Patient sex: F
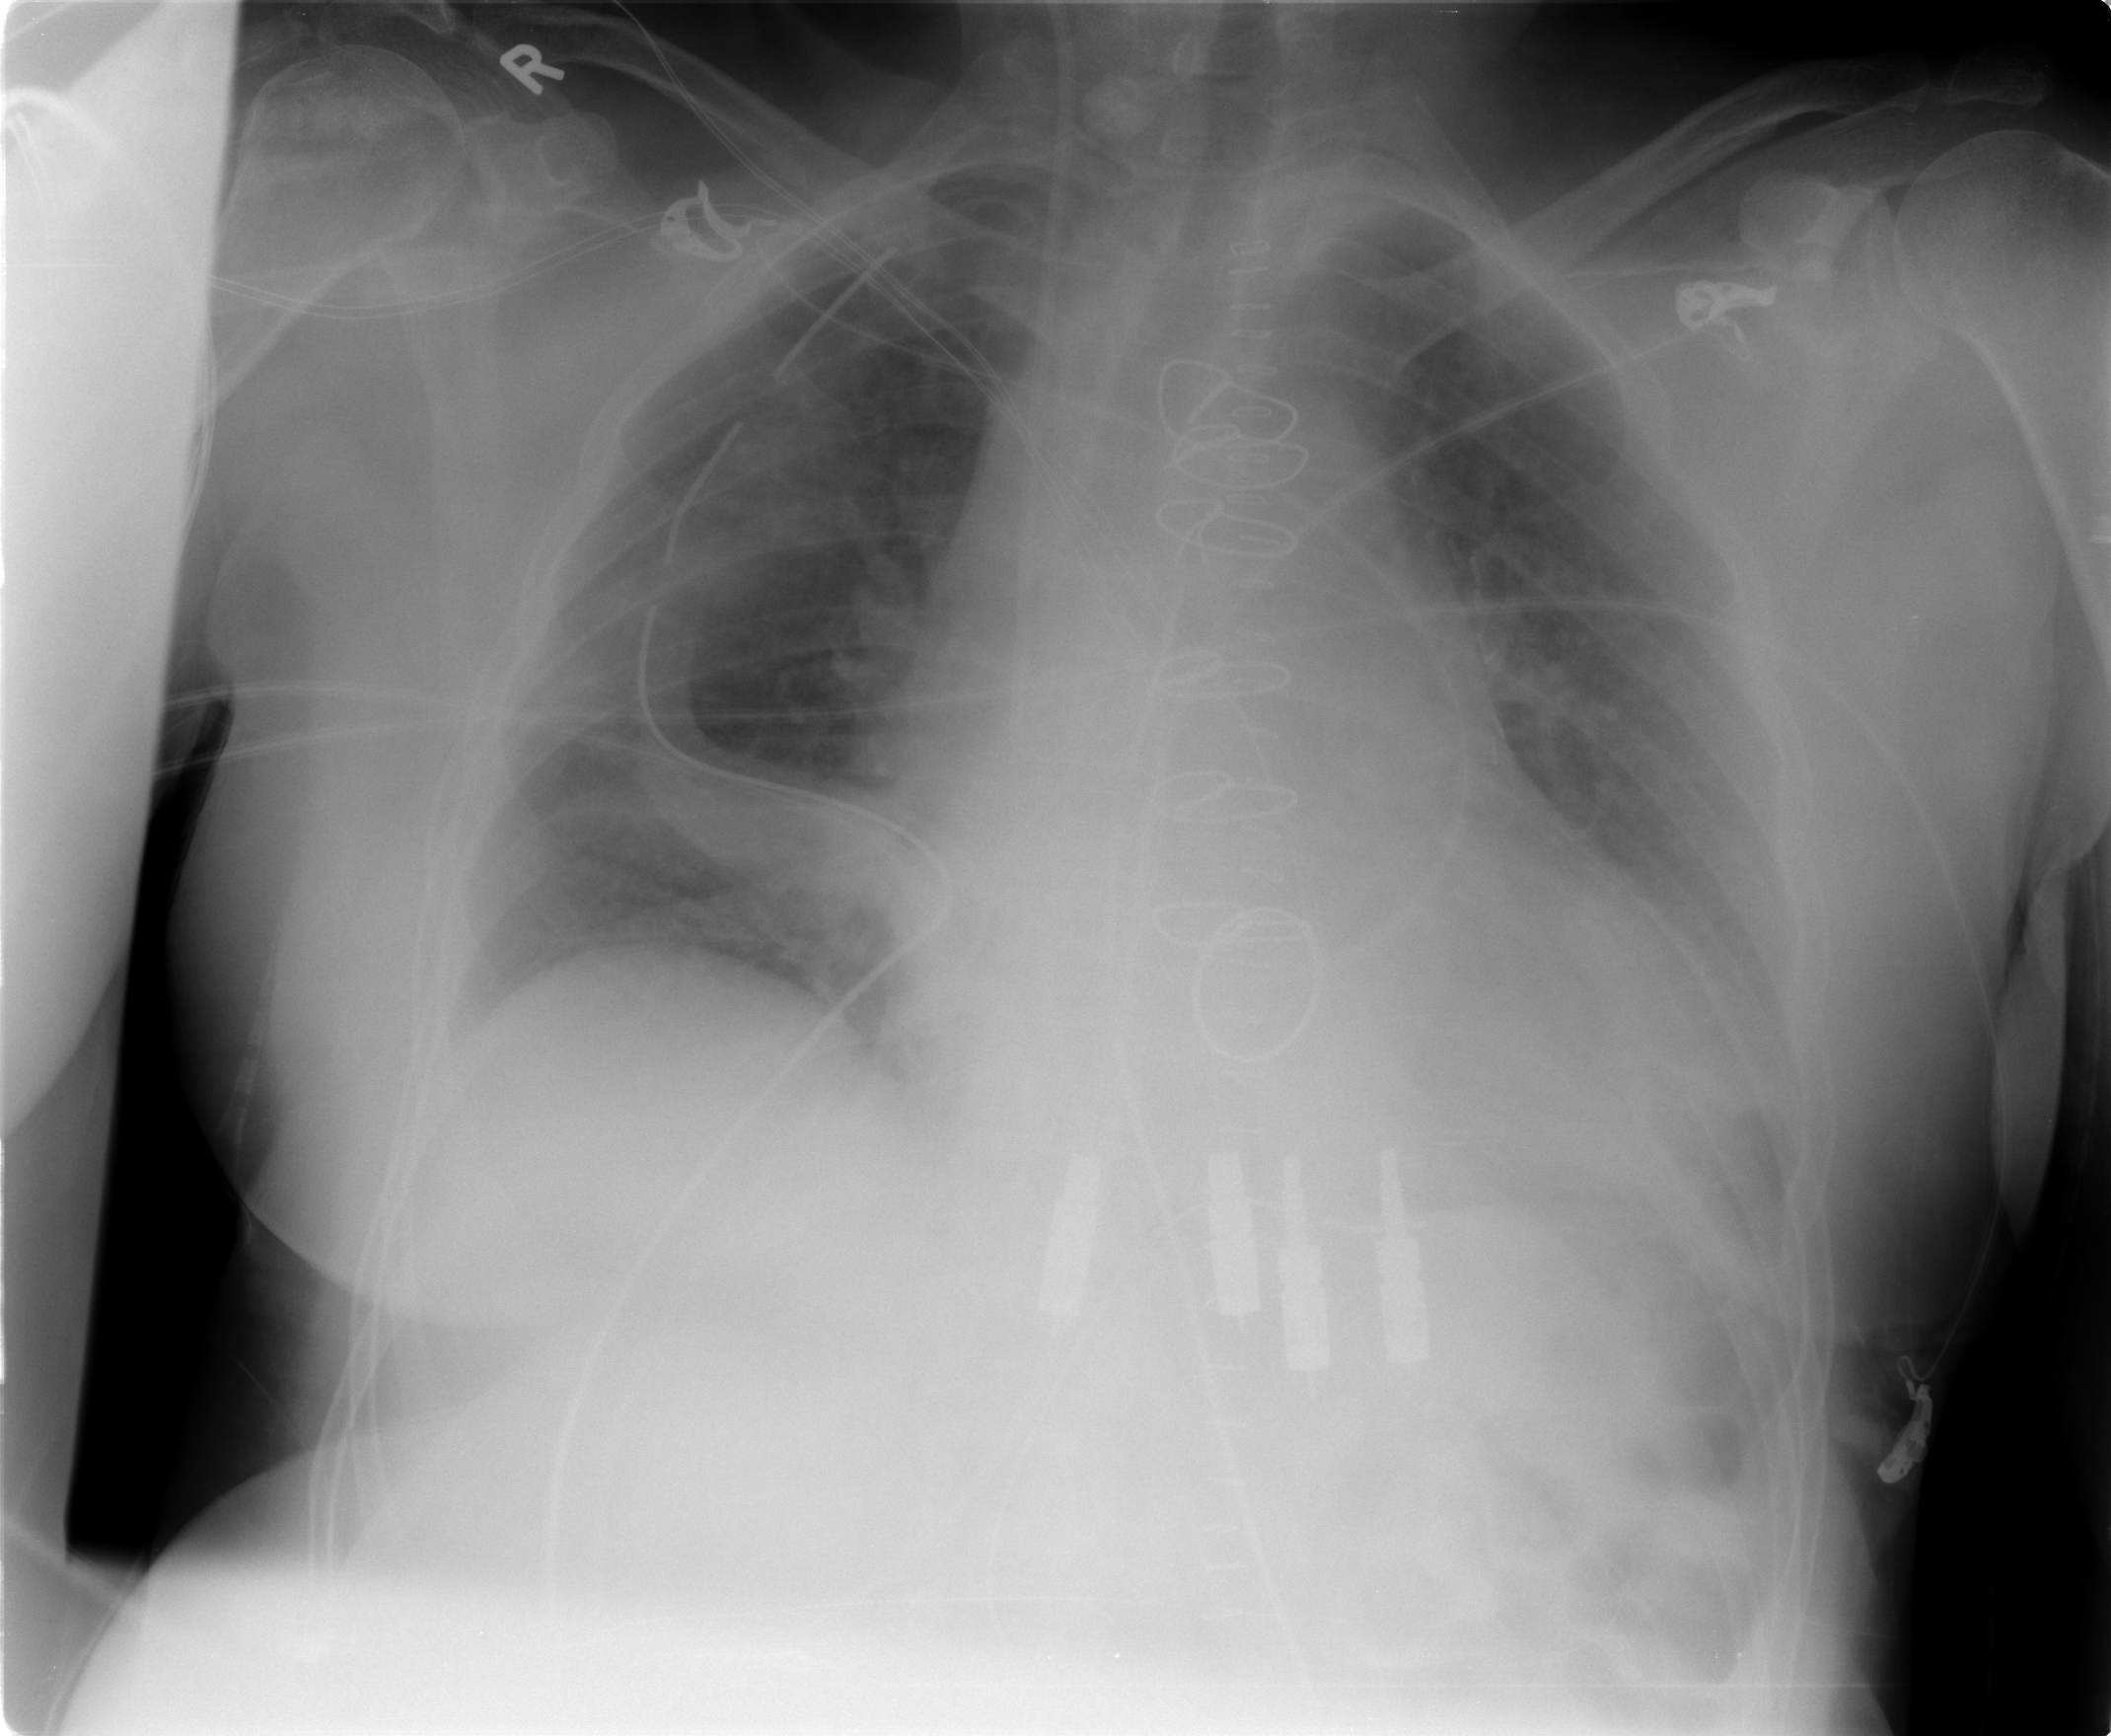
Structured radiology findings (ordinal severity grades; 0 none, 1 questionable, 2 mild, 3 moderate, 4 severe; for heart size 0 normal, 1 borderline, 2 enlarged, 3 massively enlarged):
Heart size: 2
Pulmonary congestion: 2
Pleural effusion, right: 0
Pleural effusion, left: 2
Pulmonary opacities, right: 0
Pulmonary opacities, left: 0
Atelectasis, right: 2
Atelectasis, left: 2